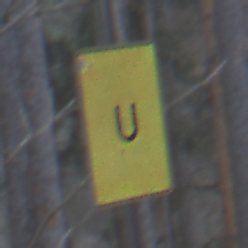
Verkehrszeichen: AnkuendigungOderFortsetzungUmleitungOhnePfeilsymbol
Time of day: MorningAfternoon
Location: Outdoor (Nature)
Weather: Overcast
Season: Winter
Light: Natural